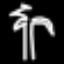
Label: palm tree